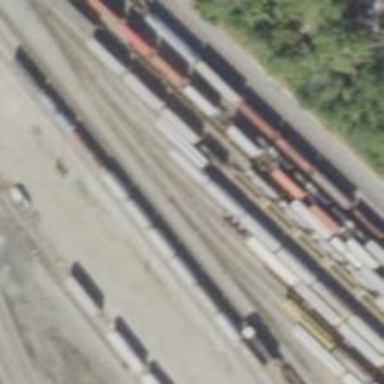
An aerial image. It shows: Railway yard.